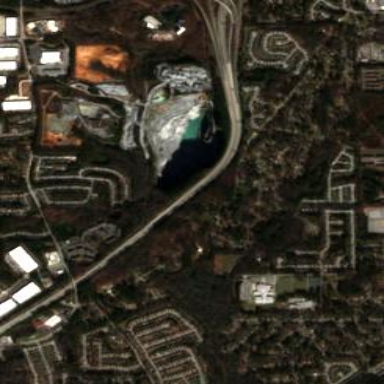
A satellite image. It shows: Quarry used for extracting aggregates.